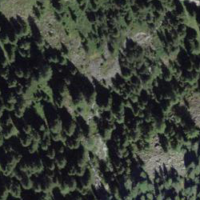
EUNIS habitat code: 43
Species observed at this site:
Rhododendron ferrugineum